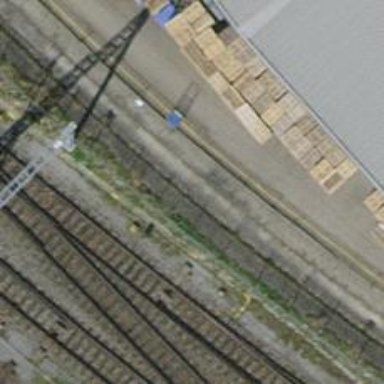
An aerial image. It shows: Single-track railway spur.